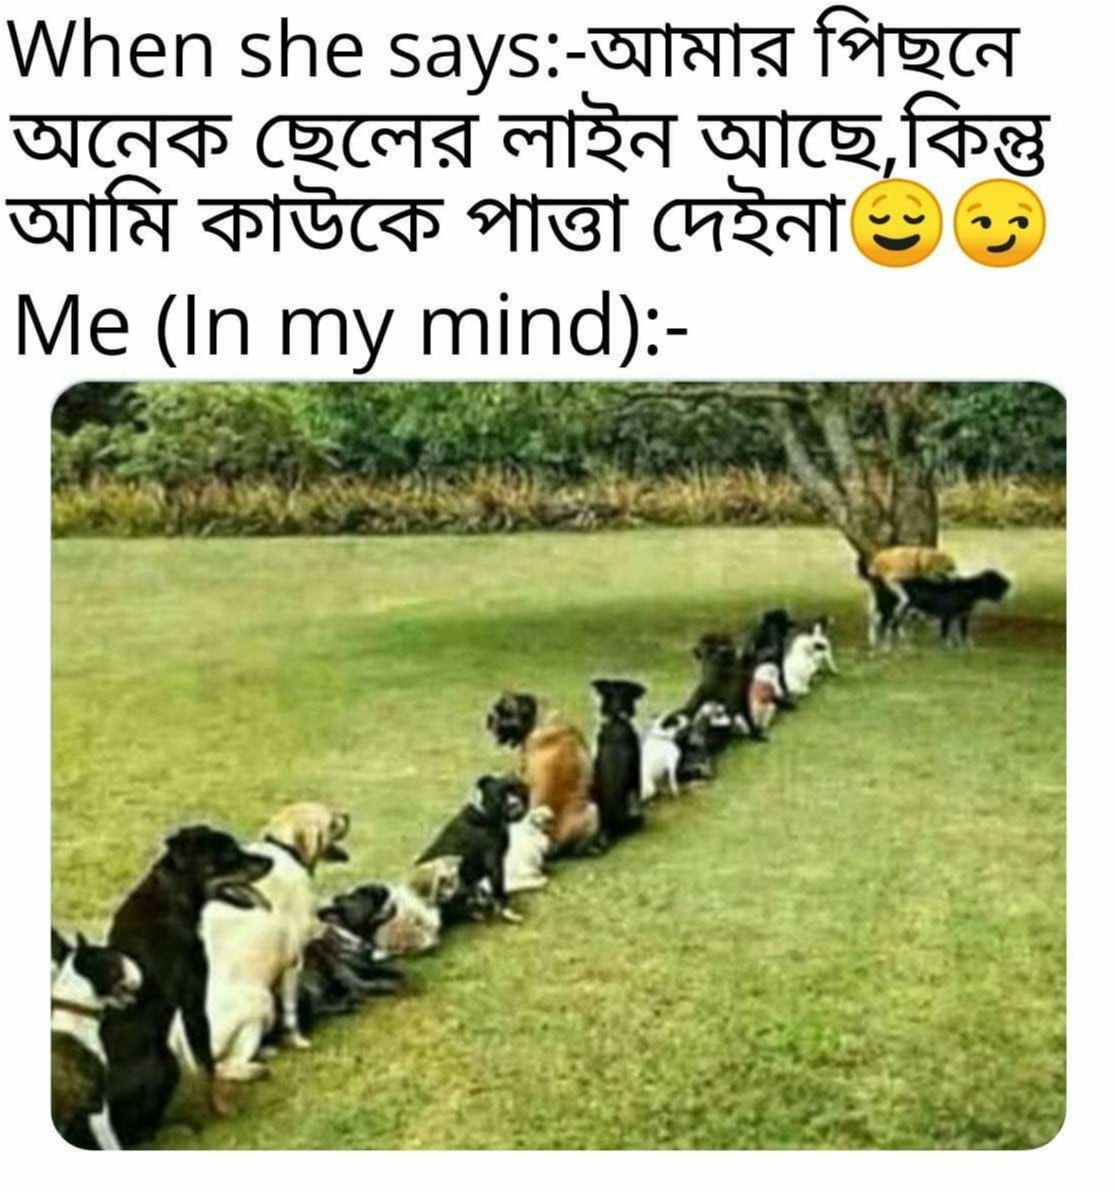
Caption: When she says:- আমার পিছনে অনেক ছেলের লাইন আছে, কিন্তু আমি কাউকে পাত্তা দেইনা   Me (In my mind):-
Label: hate